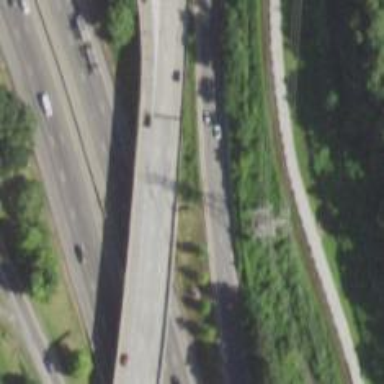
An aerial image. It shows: Asphalt motorway link.